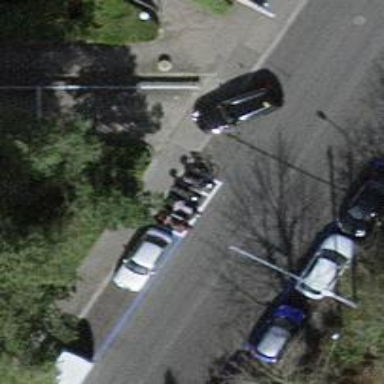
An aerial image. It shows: Motorcycle parking facility.